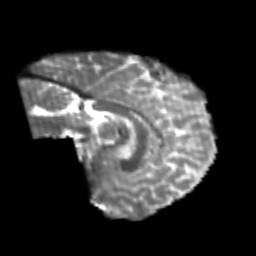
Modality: T2w
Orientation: sagittal
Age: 22
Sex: female
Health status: healthy
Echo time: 0.074 s